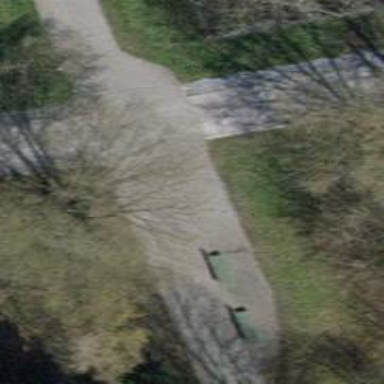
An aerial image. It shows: Bench for seating.